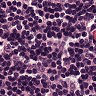
Metastatic tissue present: no